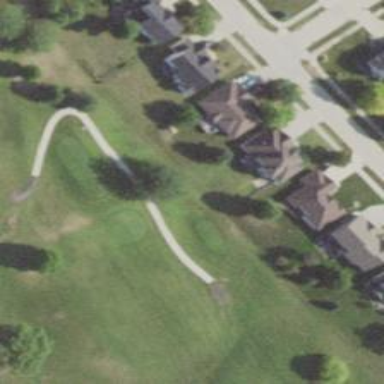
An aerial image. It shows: Service road used as golf cart path.